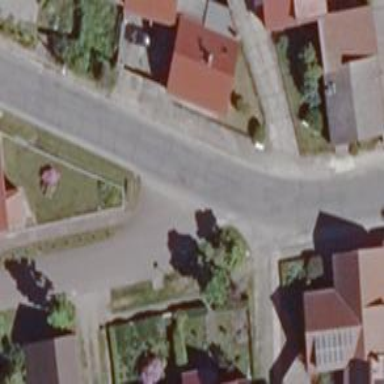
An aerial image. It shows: Residential road with asphalt surface and separate sidewalk.